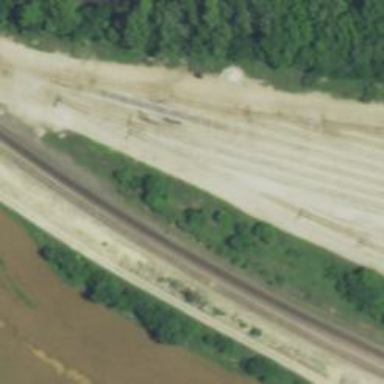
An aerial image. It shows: Railway siding for service.